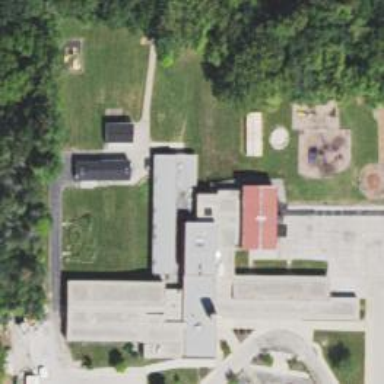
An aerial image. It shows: School building.